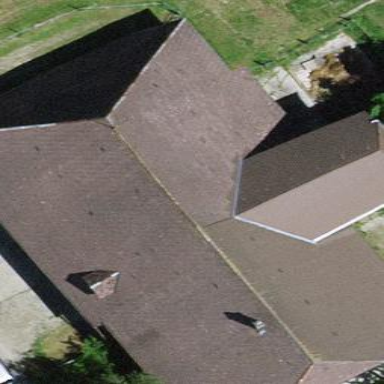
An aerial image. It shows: Farm building.